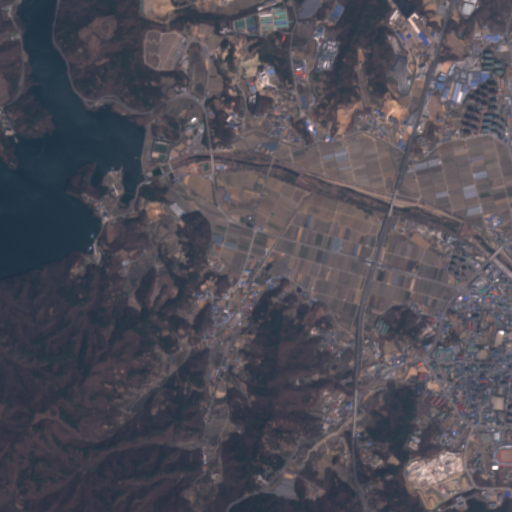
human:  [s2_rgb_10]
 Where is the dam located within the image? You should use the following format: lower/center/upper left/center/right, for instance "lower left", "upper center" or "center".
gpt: The dam is located in the center left of the image.
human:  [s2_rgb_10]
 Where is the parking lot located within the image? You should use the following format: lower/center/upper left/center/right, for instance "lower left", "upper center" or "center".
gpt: The parking lot is located in the lower right of the image.
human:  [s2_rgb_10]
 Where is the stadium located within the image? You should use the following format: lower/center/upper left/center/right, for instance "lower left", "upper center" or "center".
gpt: The stadium is located in the lower right of the image.
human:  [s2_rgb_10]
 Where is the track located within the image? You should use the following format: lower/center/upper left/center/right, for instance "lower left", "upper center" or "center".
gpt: There is no track in the image.